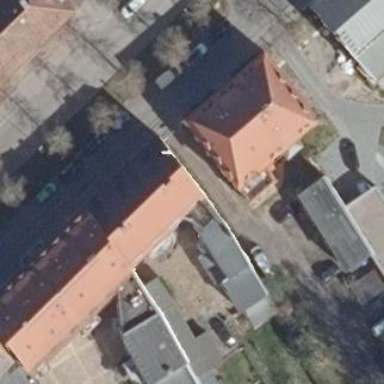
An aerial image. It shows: Residential building.